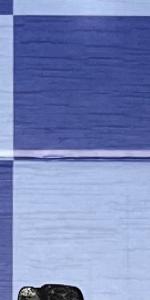
Label: Empty